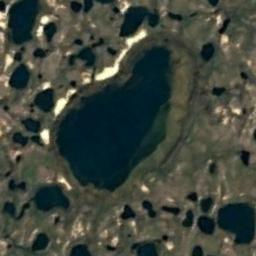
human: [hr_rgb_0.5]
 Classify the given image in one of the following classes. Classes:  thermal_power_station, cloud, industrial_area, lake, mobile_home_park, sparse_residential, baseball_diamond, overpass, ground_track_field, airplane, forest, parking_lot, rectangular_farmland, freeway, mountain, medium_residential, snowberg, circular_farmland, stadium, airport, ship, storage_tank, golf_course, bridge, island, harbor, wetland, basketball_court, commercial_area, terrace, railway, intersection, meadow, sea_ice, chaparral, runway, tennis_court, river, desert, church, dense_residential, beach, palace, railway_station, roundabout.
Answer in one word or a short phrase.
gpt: lake